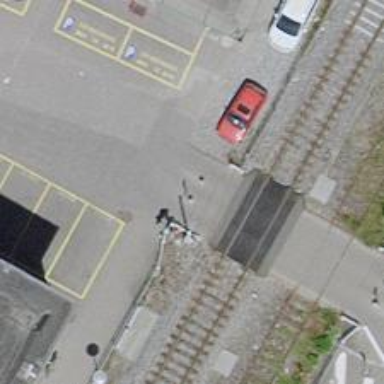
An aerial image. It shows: Bollard barrier.